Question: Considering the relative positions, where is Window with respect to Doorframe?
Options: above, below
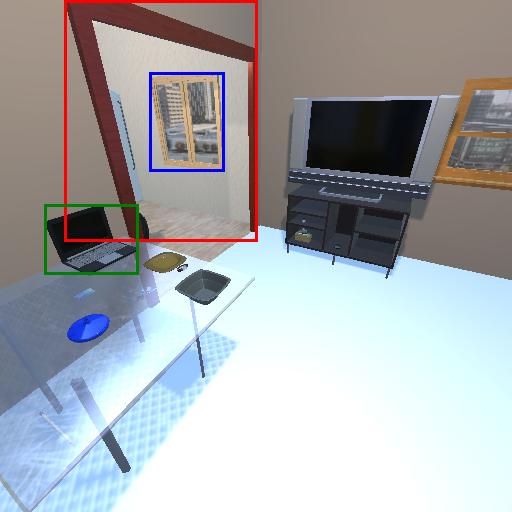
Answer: above